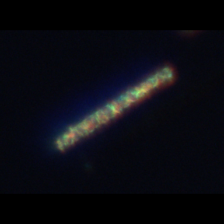
Taxon: Chaetoceros
Group: Diatoms